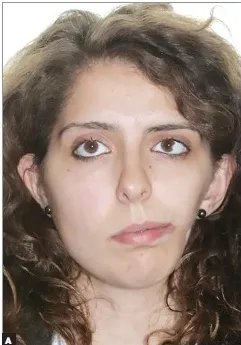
Frontal facial photographs at rest, before.
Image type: medical_photograph (oral_photograph)